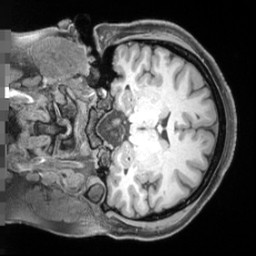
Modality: T1w
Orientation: coronal
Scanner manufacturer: siemens
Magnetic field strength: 3 T
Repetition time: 2.55 s